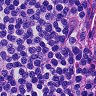
Metastatic tissue present: no